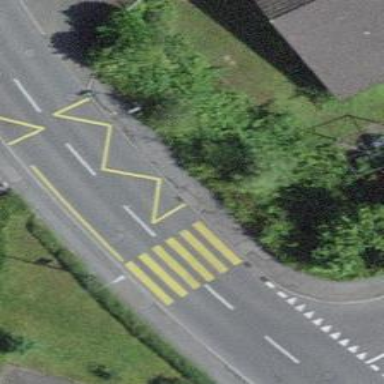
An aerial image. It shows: Kerb barrier.